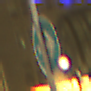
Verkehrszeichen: VorgeschriebeneFahrtrichtungHierLinks
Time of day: Night
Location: Outdoor (Urban)
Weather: Overcast
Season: NotSpecified
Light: Artificial